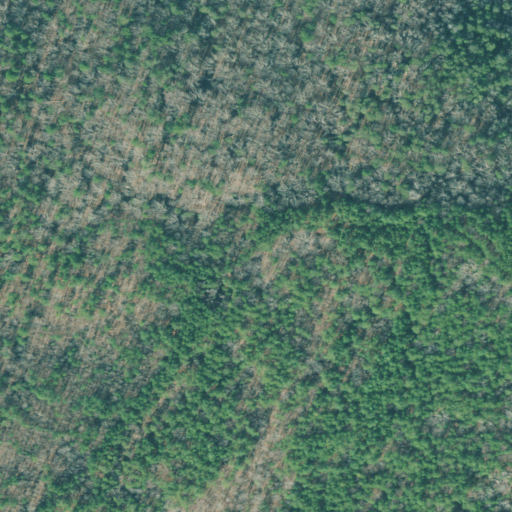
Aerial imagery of ridge(s) in Georgia named Wildcat Ridge containing mixed forest, deciduous forest, and evergreen forest